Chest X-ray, PA view. Patient: 25 years old, sex M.
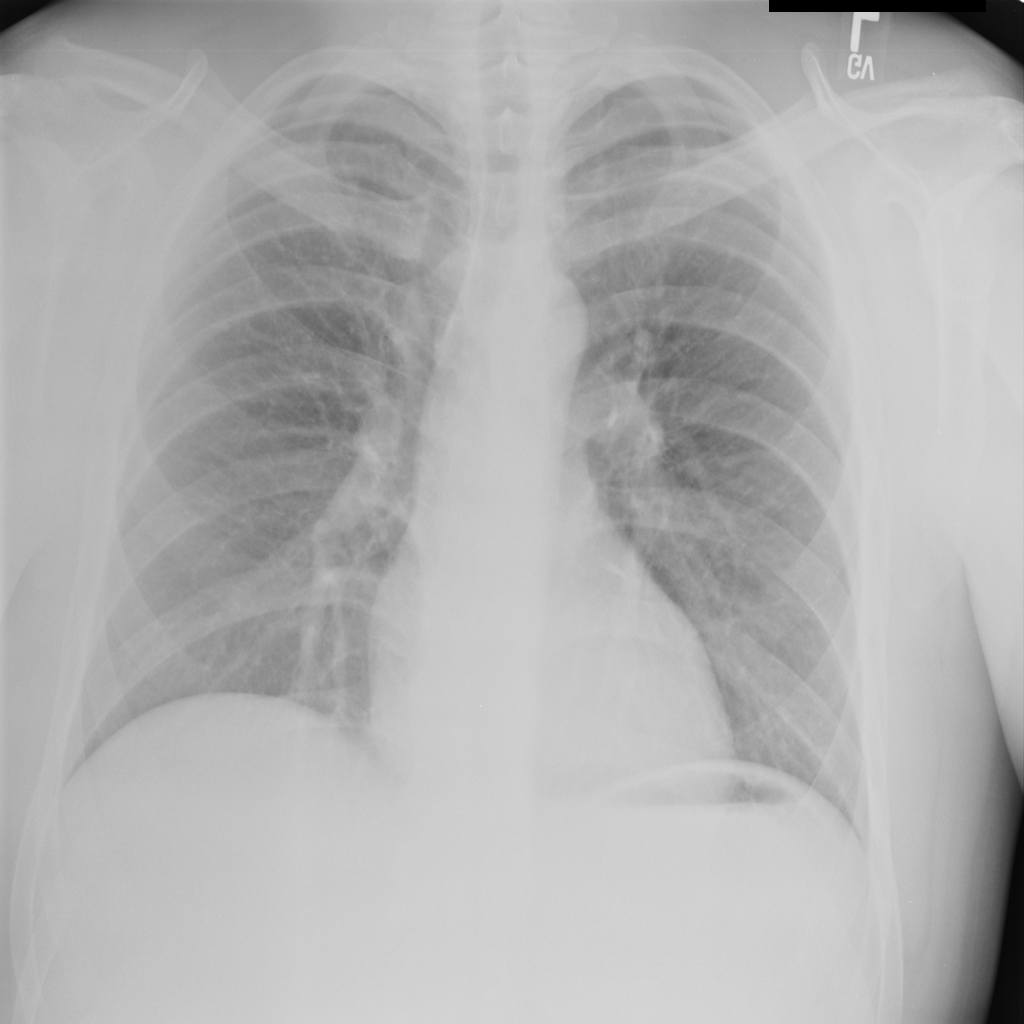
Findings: No Finding